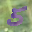
Label: 5